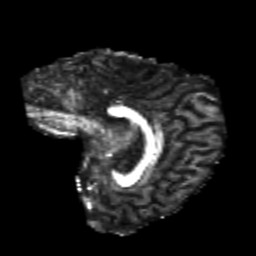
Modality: FA
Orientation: sagittal
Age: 21
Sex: female
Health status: healthy
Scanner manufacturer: philips
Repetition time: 7.386 s
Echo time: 0.08599 s